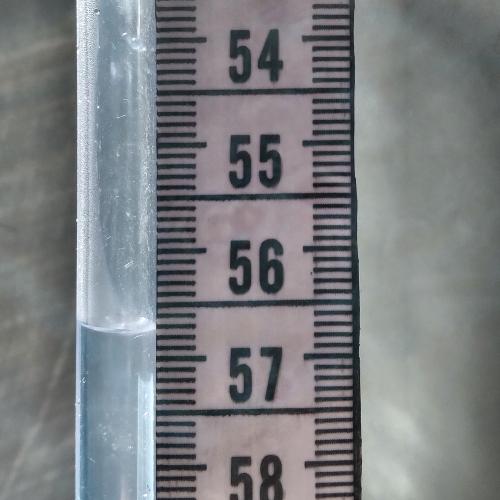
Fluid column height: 56.7 cm